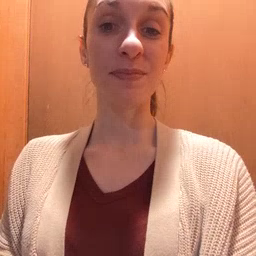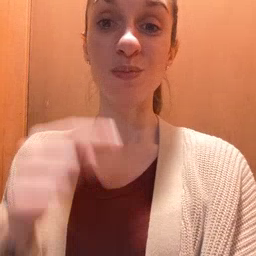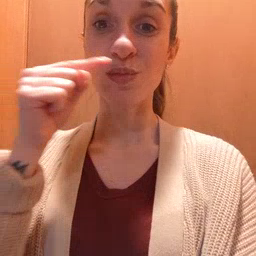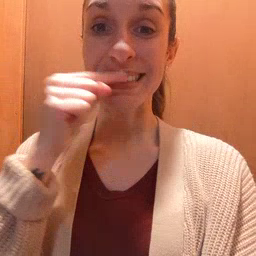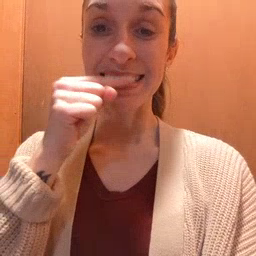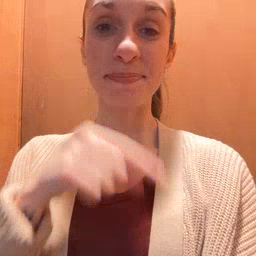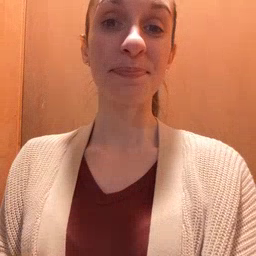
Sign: toothbrush